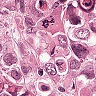
Metastatic tissue present: yes